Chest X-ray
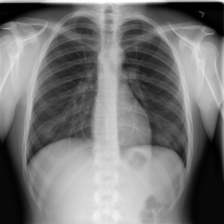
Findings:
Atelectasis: negative
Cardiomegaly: negative
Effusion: negative
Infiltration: negative
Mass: negative
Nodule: negative
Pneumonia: negative
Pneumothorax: negative
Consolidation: negative
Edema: negative
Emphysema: negative
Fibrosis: negative
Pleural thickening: negative
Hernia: negative